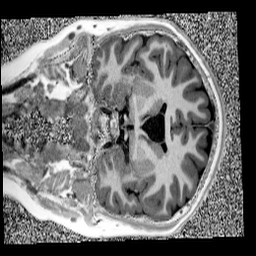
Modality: UNIT1
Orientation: coronal
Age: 12
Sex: male
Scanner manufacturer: siemens
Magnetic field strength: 3 T
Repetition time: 4 s
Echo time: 0.00299 s